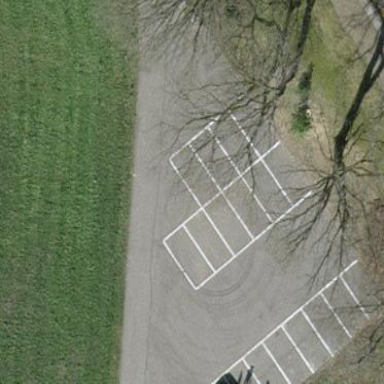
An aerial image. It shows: Paved parking area.